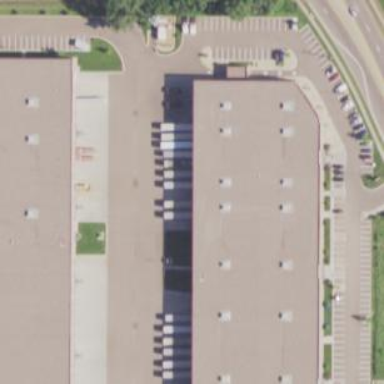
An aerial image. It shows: Warehouse.